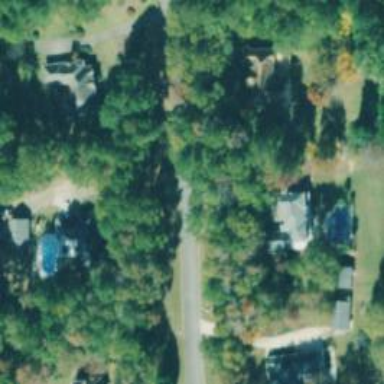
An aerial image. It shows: Driveway leading to service road.